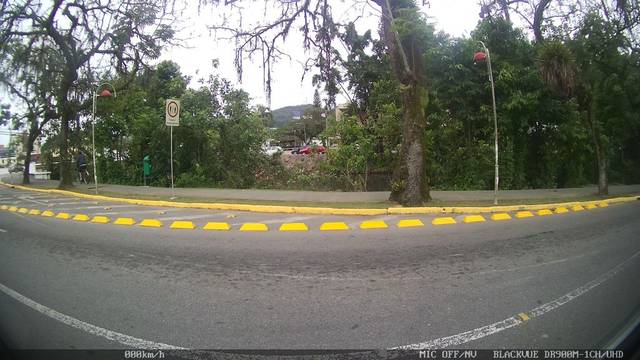
Region: Brazil
Coordinates: -26.296, -48.843